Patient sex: M
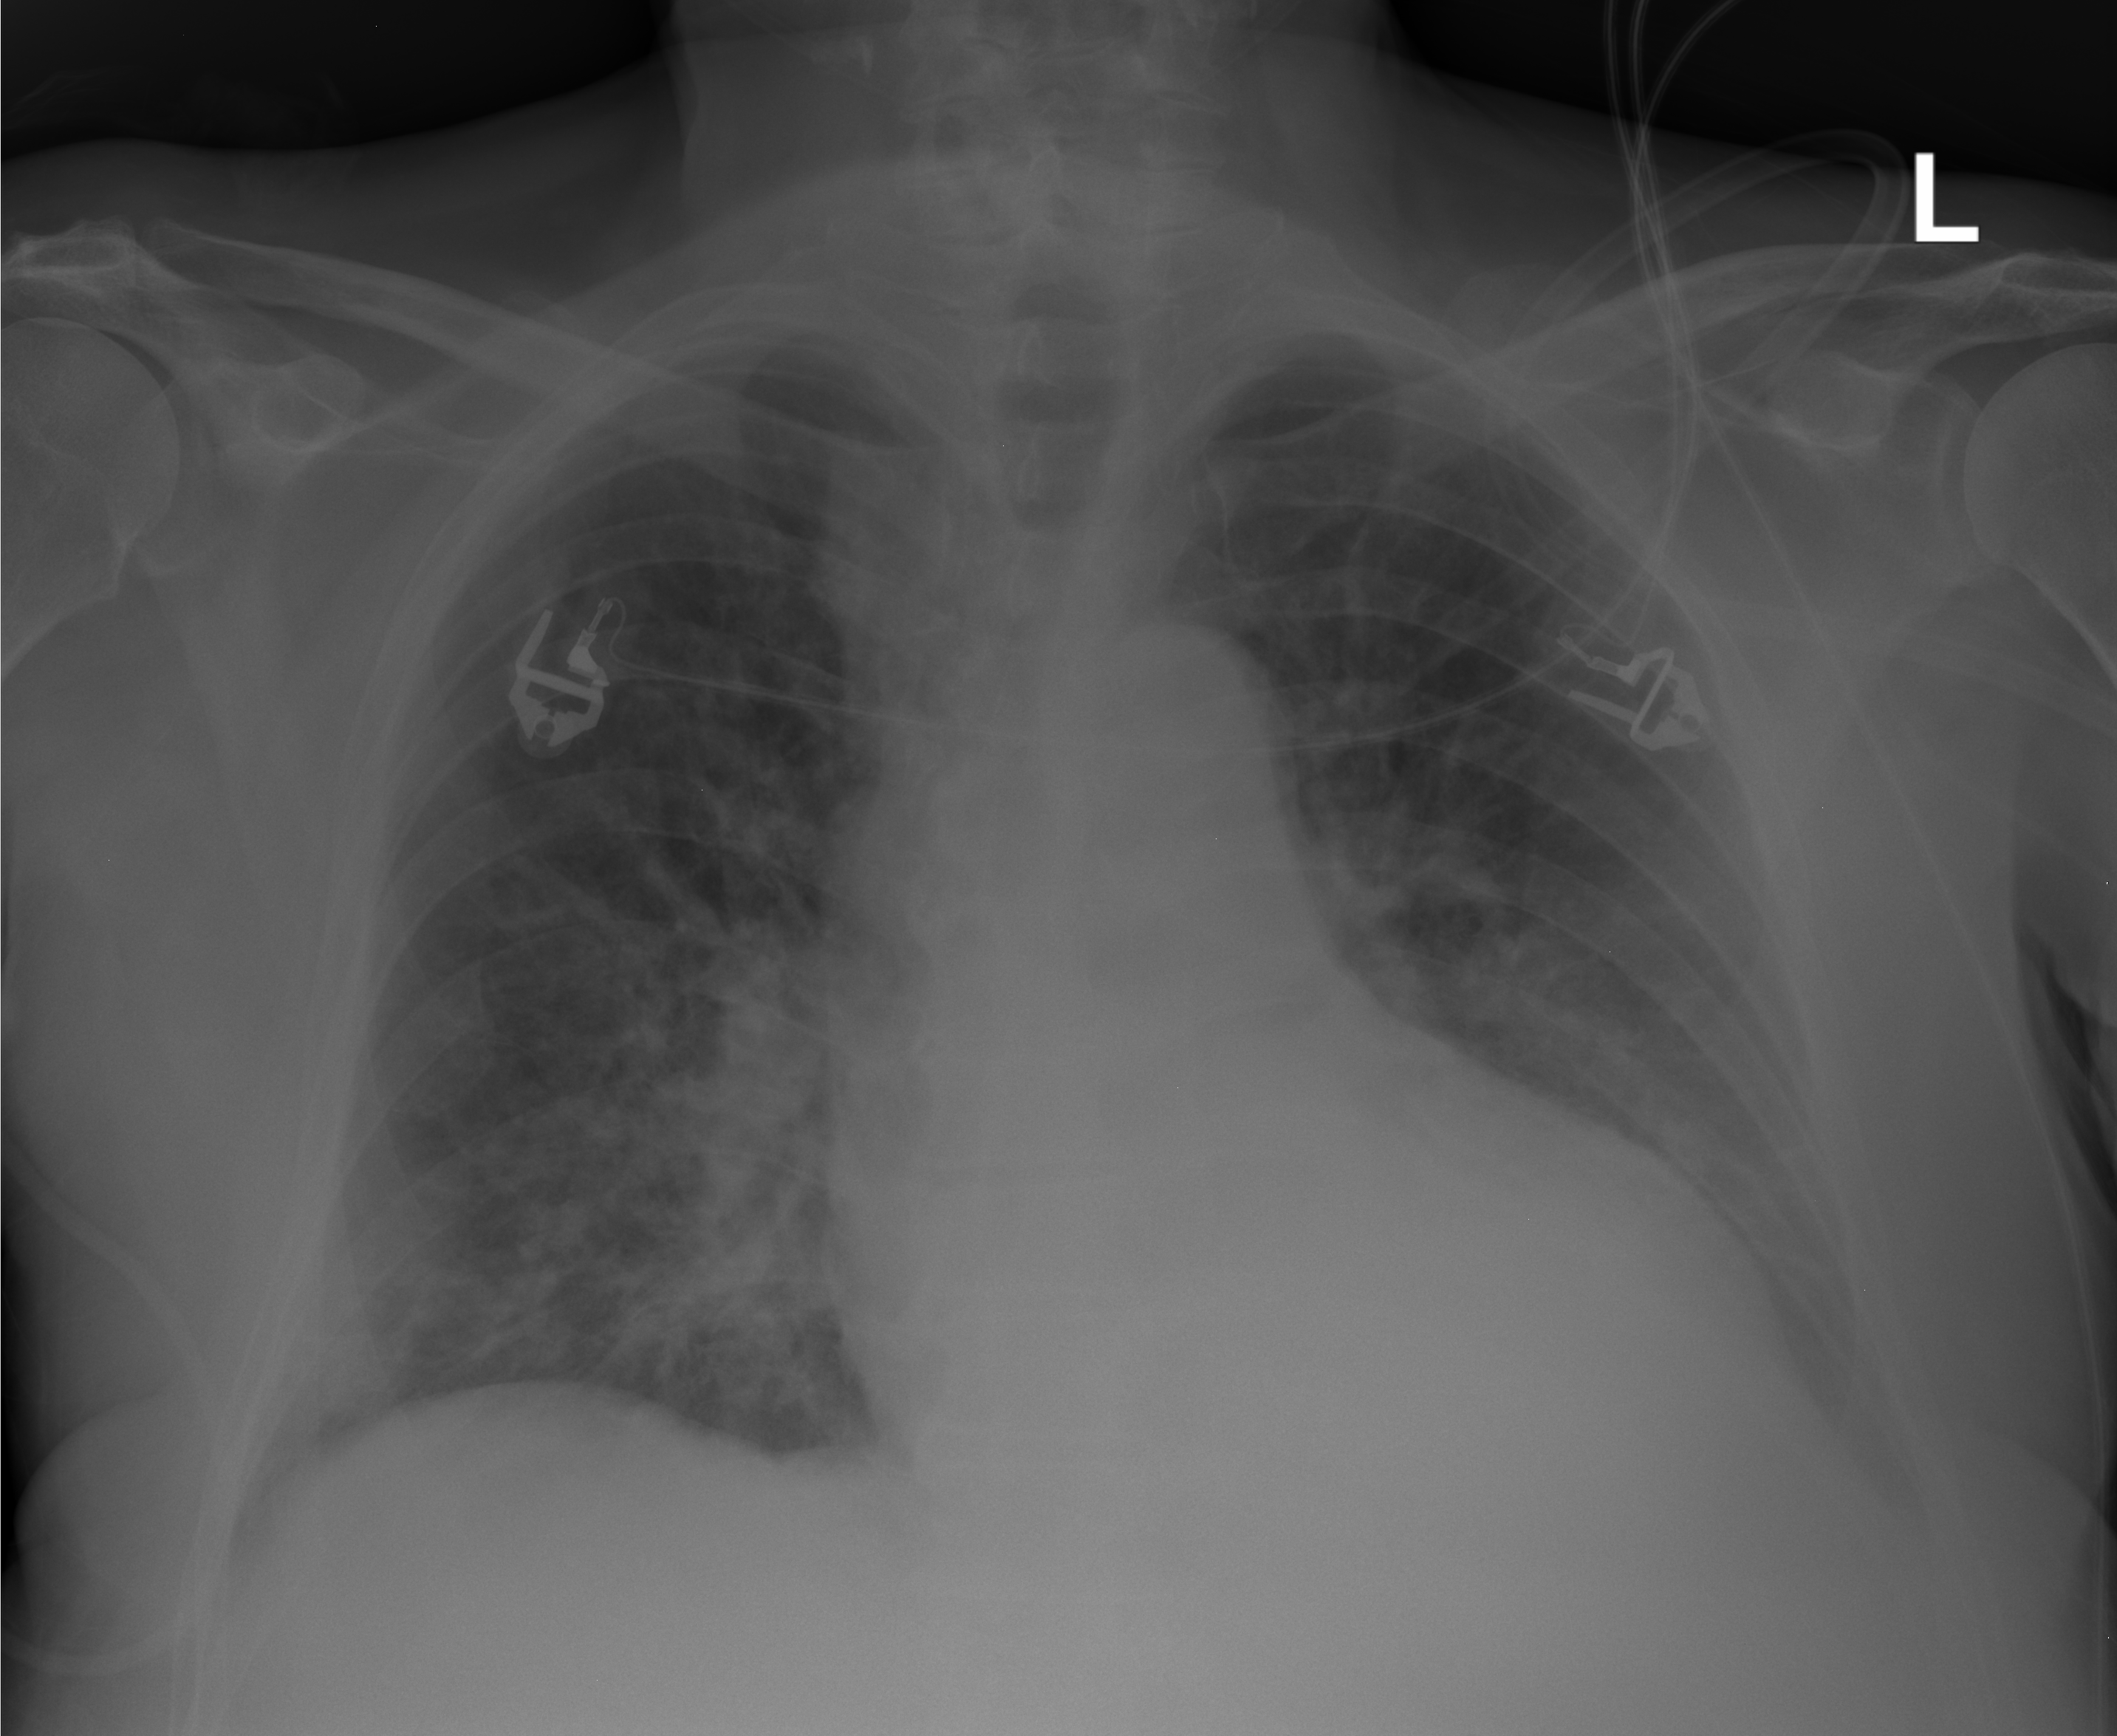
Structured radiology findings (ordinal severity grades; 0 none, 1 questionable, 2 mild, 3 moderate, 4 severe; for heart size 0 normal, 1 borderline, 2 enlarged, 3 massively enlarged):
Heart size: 1
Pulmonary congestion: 0
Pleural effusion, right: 0
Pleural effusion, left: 1
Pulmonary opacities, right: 2
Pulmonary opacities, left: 0
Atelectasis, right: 0
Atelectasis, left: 0